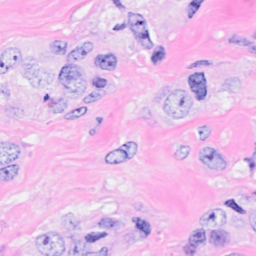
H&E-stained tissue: Breast